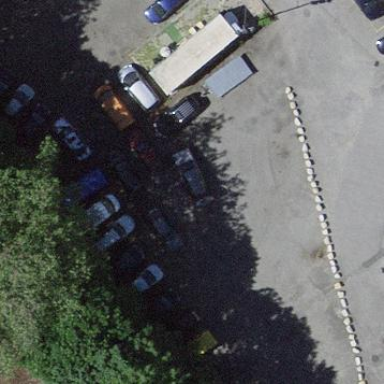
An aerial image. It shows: Car shop.